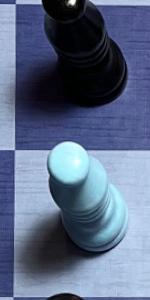
Label: Bishop_White